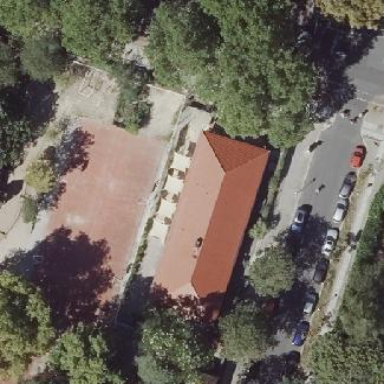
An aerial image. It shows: Kindergarten with hipped roof shape.